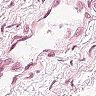
Metastatic tissue present: no